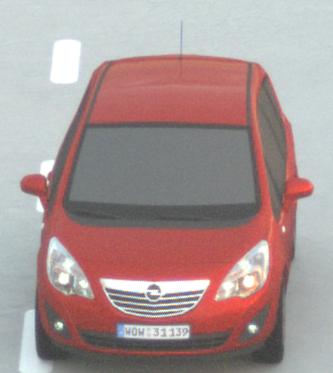
Make: Opel
Model: Meriva 1.4
Detailed model: Meriva (B)
Model produced from: 2010/05
Model produced until: 2013/11
Doors: 5
Color: red
Road condition: dry road
Daytime: sunrise or sunset
Contrast: medium contrast